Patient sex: M
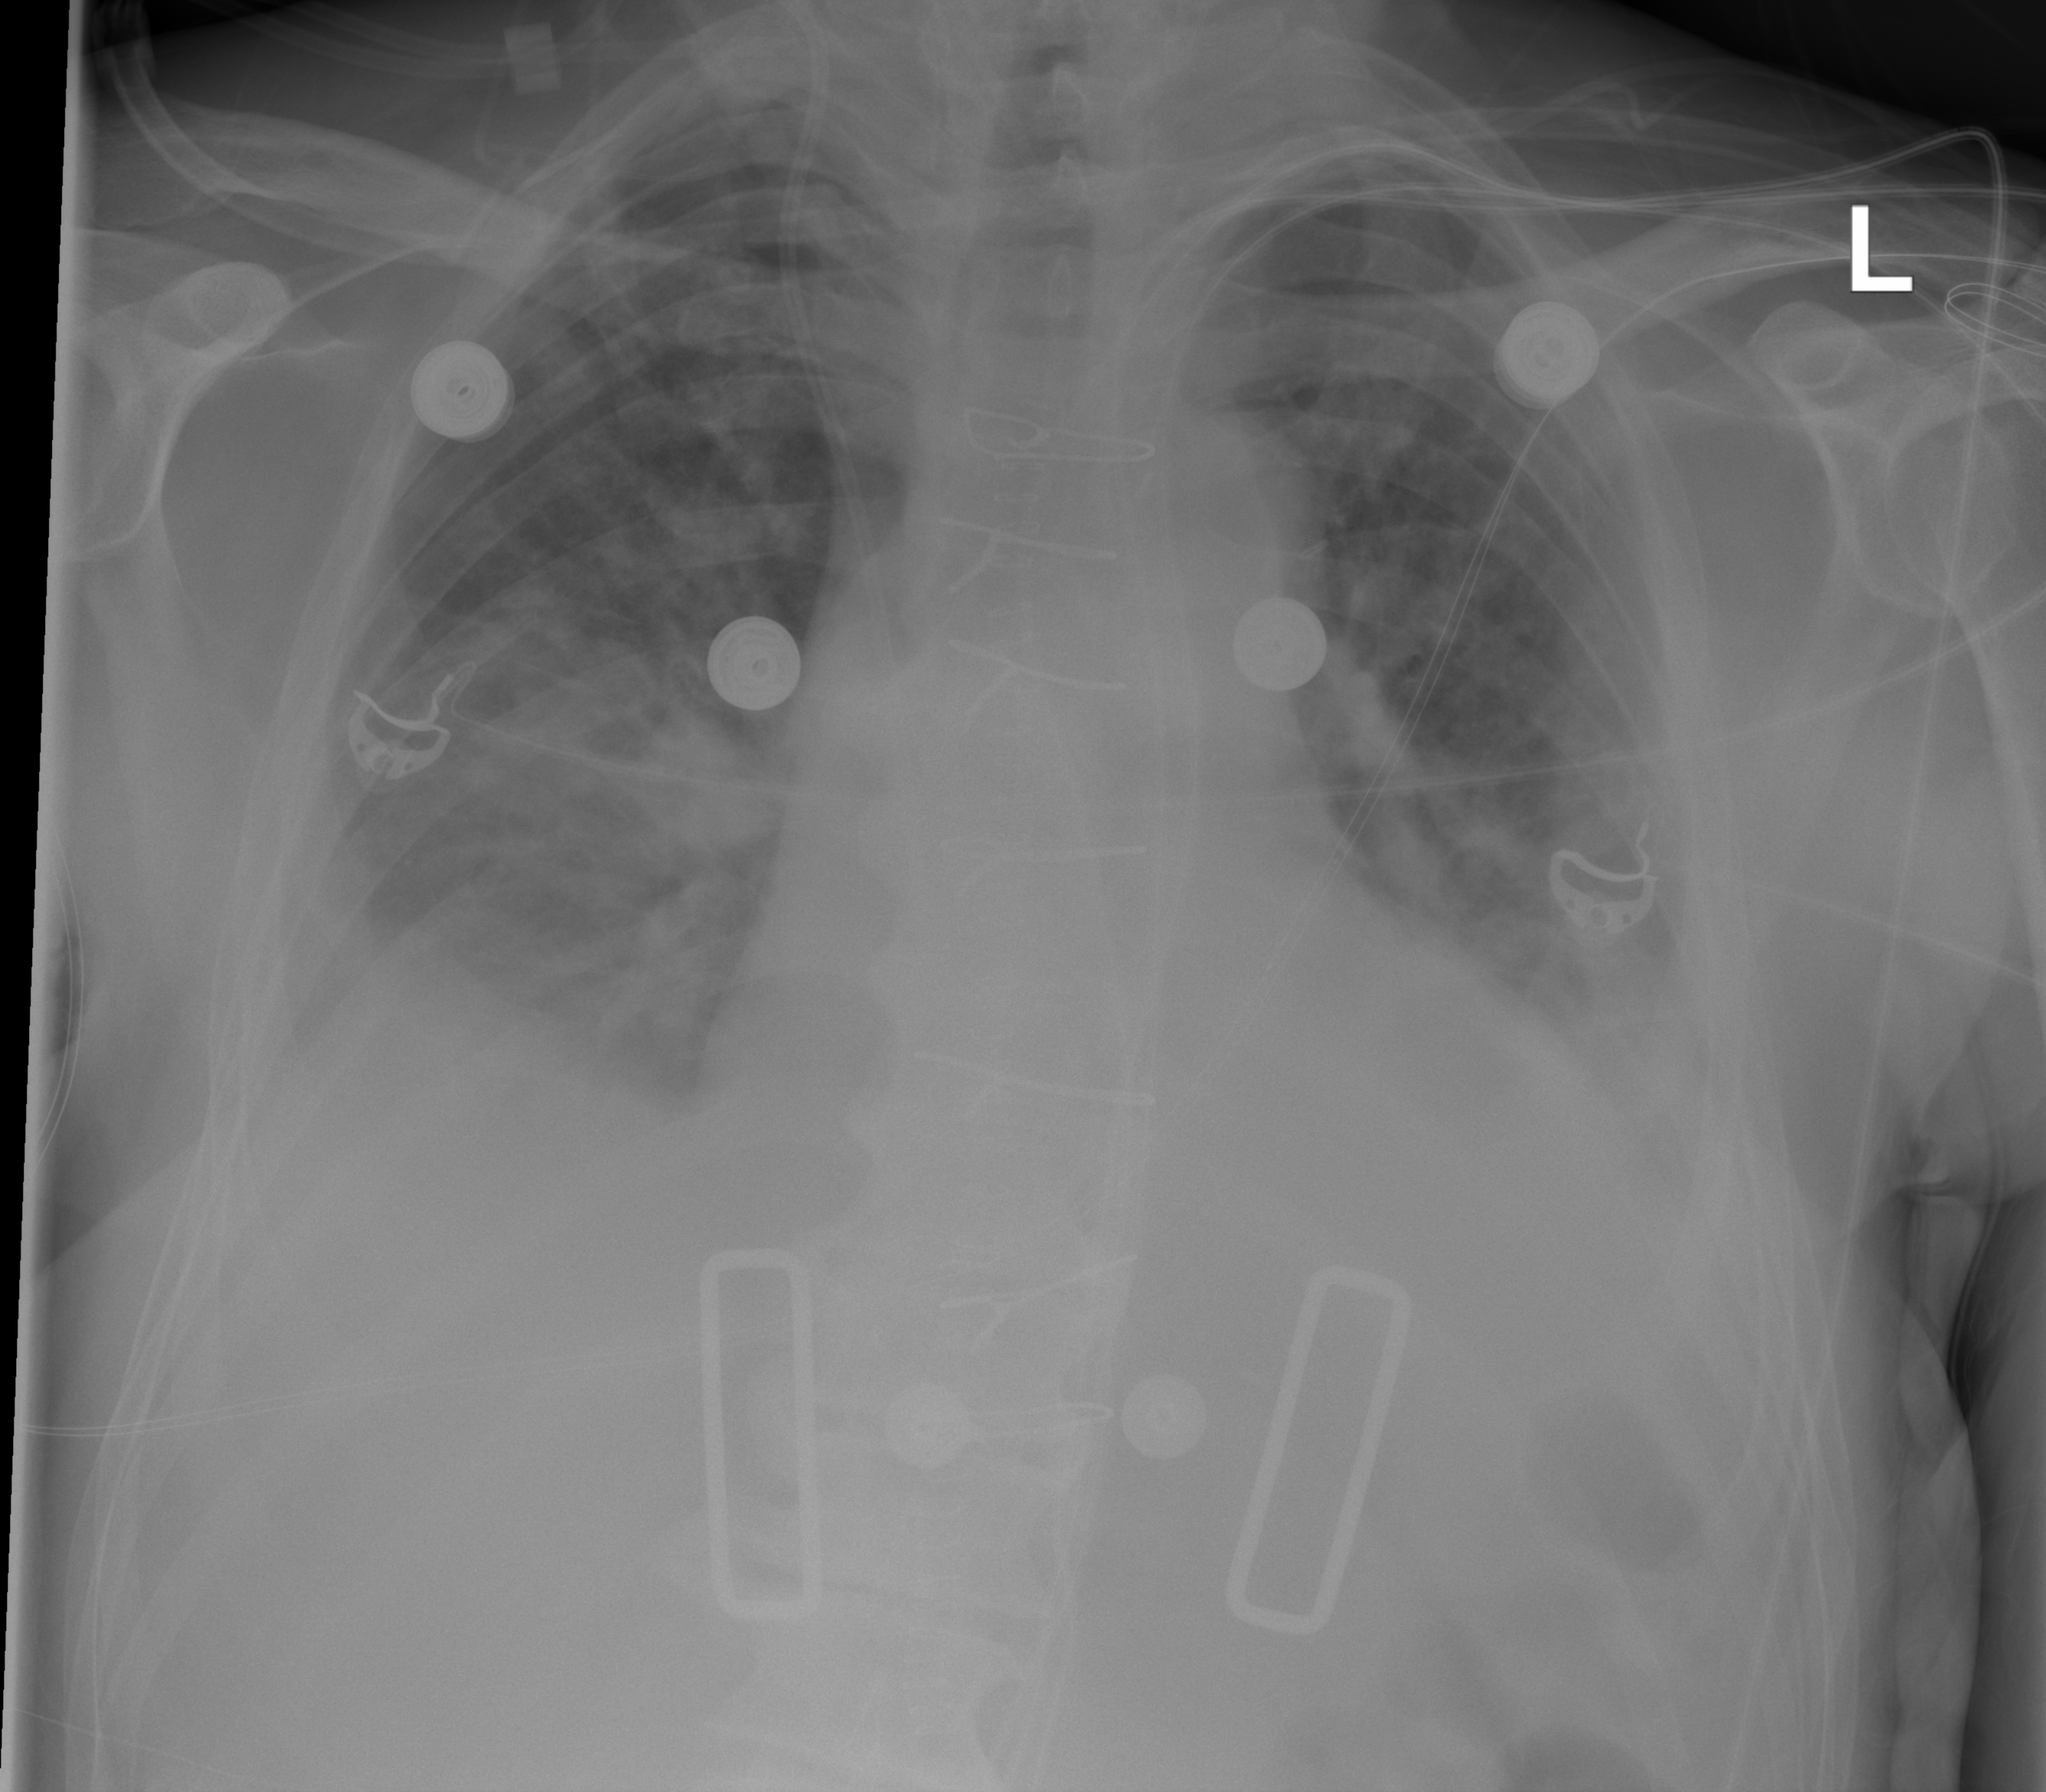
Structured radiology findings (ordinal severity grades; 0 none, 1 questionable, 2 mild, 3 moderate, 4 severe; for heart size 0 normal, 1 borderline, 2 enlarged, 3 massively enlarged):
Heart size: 2
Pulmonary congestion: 2
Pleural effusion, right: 2
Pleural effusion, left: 2
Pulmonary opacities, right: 3
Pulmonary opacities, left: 2
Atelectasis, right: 3
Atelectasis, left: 2